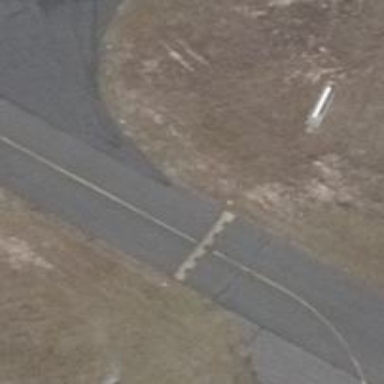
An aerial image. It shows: Taxiway edge illuminated for aviation.